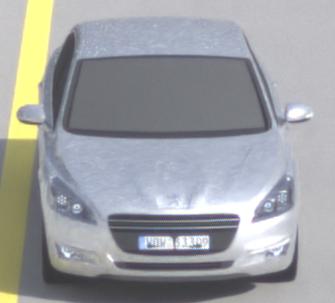
Make: Peugeot
Model: 508 120 VTi
Detailed model: 508 (I) Limousine
Model produced from: 2011/03
Model produced until: 2014/05
Doors: 4
Color: white
Road condition: dry road
Daytime: morning or afternoon
Contrast: medium contrast